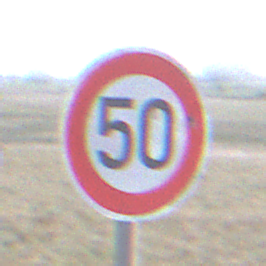
Verkehrszeichen: Geschwindigkeit50
Umgebung: Outdoor, Nature
Tageszeit: SunriseSunset
Wetter: Overcast
Licht: Natural
Jahreszeit: NotSpecified
Kontrast: LowContrast